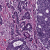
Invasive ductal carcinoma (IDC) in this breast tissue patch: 0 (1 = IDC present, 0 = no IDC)